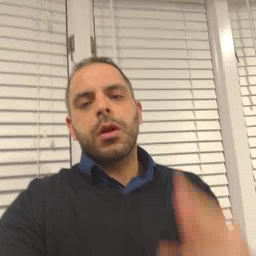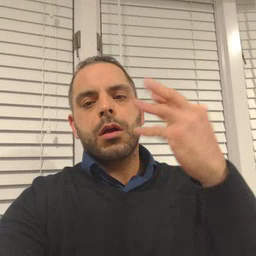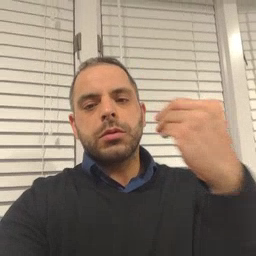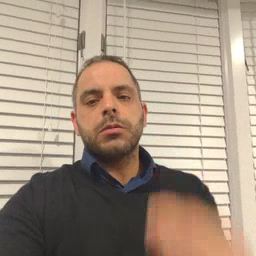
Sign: outside